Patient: sex M, age 74
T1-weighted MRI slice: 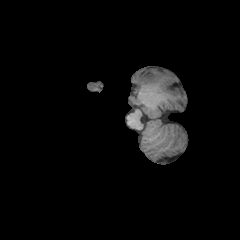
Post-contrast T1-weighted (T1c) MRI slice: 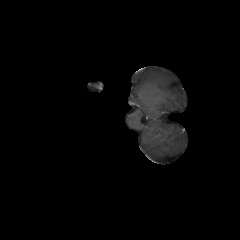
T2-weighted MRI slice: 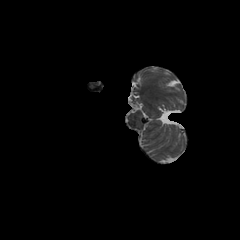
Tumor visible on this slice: no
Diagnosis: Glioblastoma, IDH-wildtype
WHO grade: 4